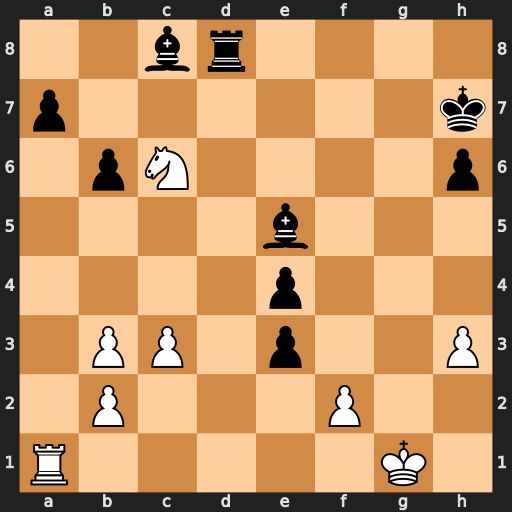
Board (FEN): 2br4/p6k/1pN4p/4b3/4p3/1PP1p2P/1P3P2/R5K1
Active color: w
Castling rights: -
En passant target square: -
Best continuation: Nxd8 exf2+ Kxf2